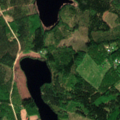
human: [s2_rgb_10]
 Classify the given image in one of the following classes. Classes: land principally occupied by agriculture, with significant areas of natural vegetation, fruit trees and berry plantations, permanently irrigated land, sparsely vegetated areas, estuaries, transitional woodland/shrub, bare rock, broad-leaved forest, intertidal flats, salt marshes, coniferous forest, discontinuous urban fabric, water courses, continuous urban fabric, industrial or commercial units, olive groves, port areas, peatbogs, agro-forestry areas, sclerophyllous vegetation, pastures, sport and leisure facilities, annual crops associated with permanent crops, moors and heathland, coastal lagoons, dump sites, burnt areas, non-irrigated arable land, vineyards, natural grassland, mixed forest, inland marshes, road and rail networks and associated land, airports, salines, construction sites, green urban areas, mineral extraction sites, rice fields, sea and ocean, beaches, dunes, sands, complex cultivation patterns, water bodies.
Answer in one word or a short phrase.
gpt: broad-leaved forest, coniferous forest, mixed forest, water bodies